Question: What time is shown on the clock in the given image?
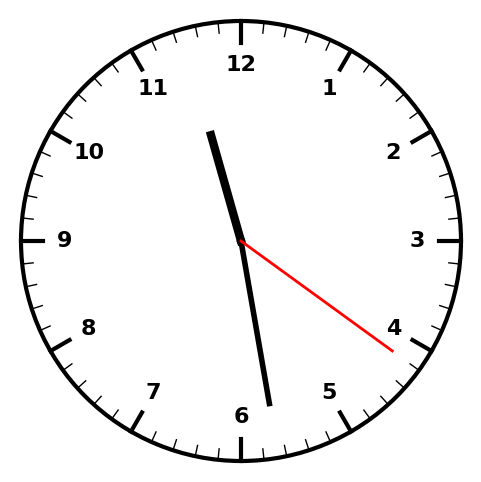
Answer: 11:28:21